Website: apple
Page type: address-validator
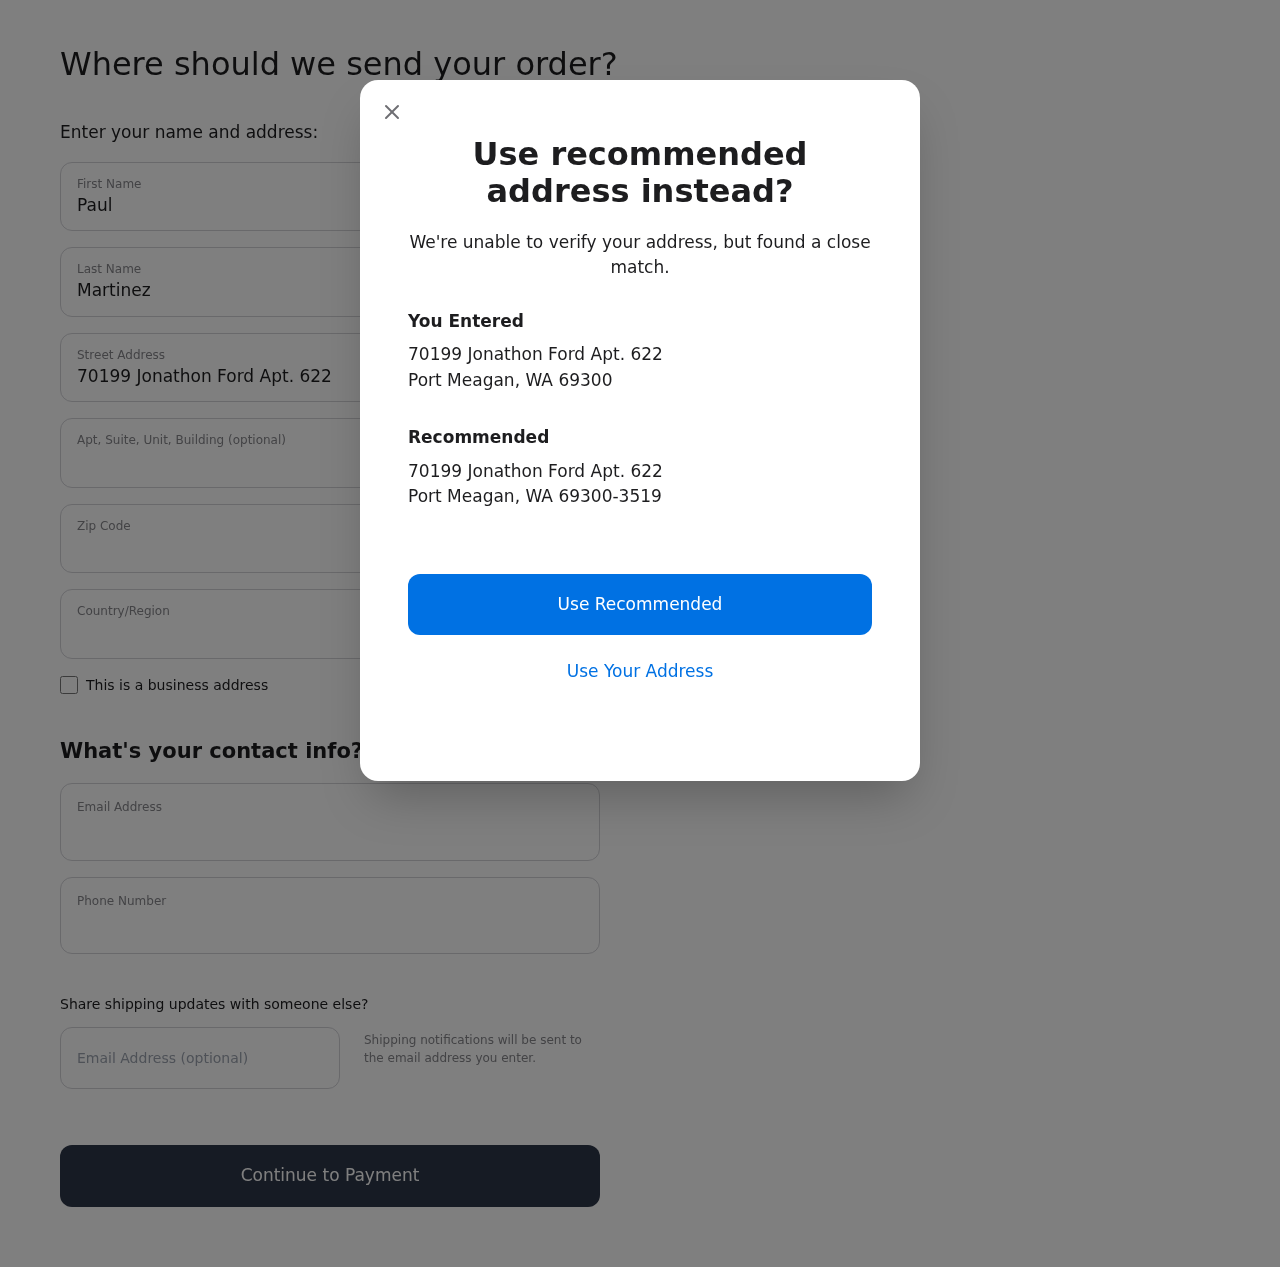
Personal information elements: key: PII_CITY
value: Port Meagan
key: PII_COUNTRY
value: United States
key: PII_EMAIL
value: pmartinez@yahoo.com
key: PII_FIRSTNAME
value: Paul
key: PII_GIFT_EMAIL
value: robert.velazquez@hotmail.com
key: PII_LASTNAME
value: Martinez
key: PII_PHONE
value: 2356279789
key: PII_POSTCODE
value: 69300
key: PII_POSTCODE_FULL
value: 69300-3519
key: PII_STATE_ABBR
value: WA
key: PII_STREET
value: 70199 Jonathon Ford Apt. 622
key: PII_CITY2
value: Port Meagan
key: PII_STATE_ABBR2
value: WA